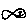
Label: fish